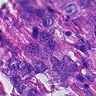
Metastatic tissue present: yes